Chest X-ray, PA view. Patient: 64 years old, sex M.
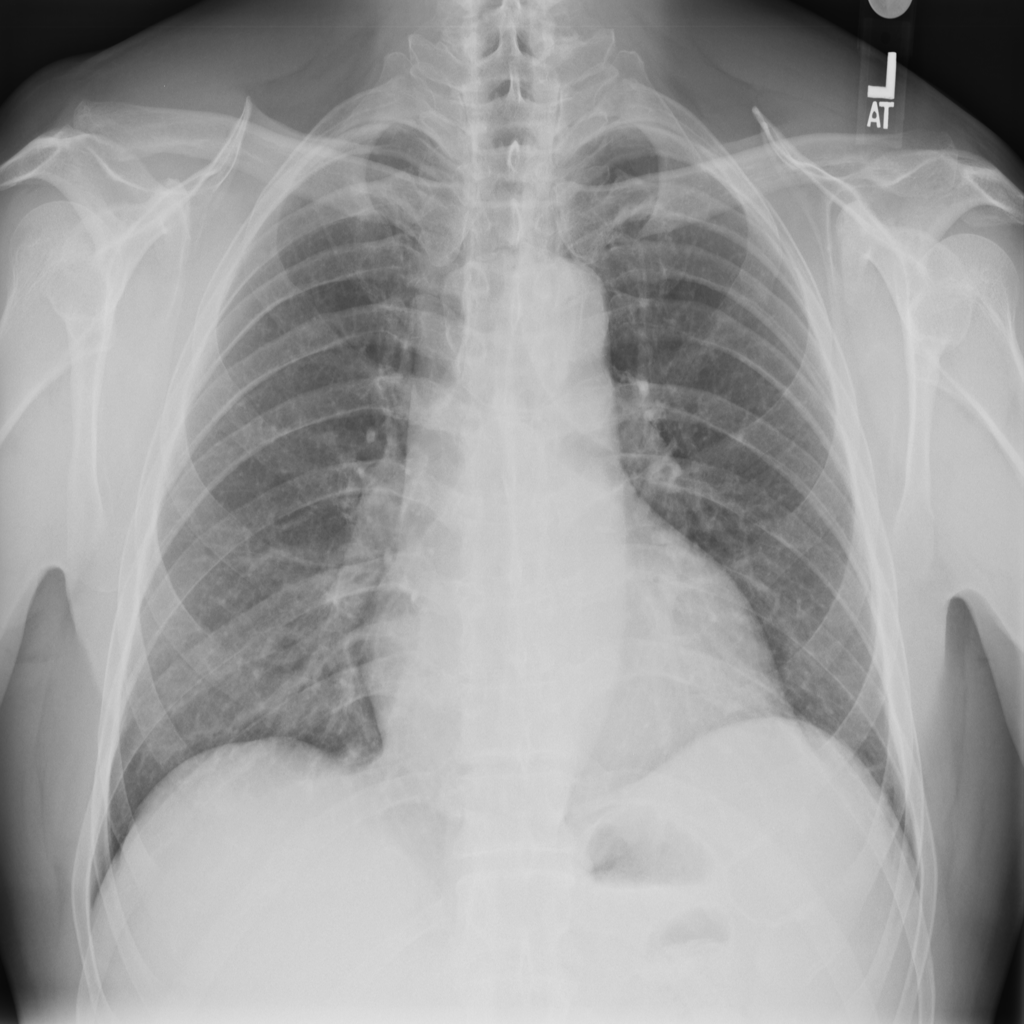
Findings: No Finding